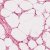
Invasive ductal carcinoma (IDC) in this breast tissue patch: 0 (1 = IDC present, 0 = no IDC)